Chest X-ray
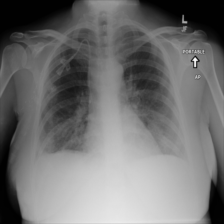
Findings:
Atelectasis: negative
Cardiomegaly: negative
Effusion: negative
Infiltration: negative
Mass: negative
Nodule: negative
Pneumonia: negative
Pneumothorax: negative
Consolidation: negative
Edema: positive
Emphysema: negative
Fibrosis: negative
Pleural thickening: negative
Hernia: negative